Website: bh-photo
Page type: billing-address
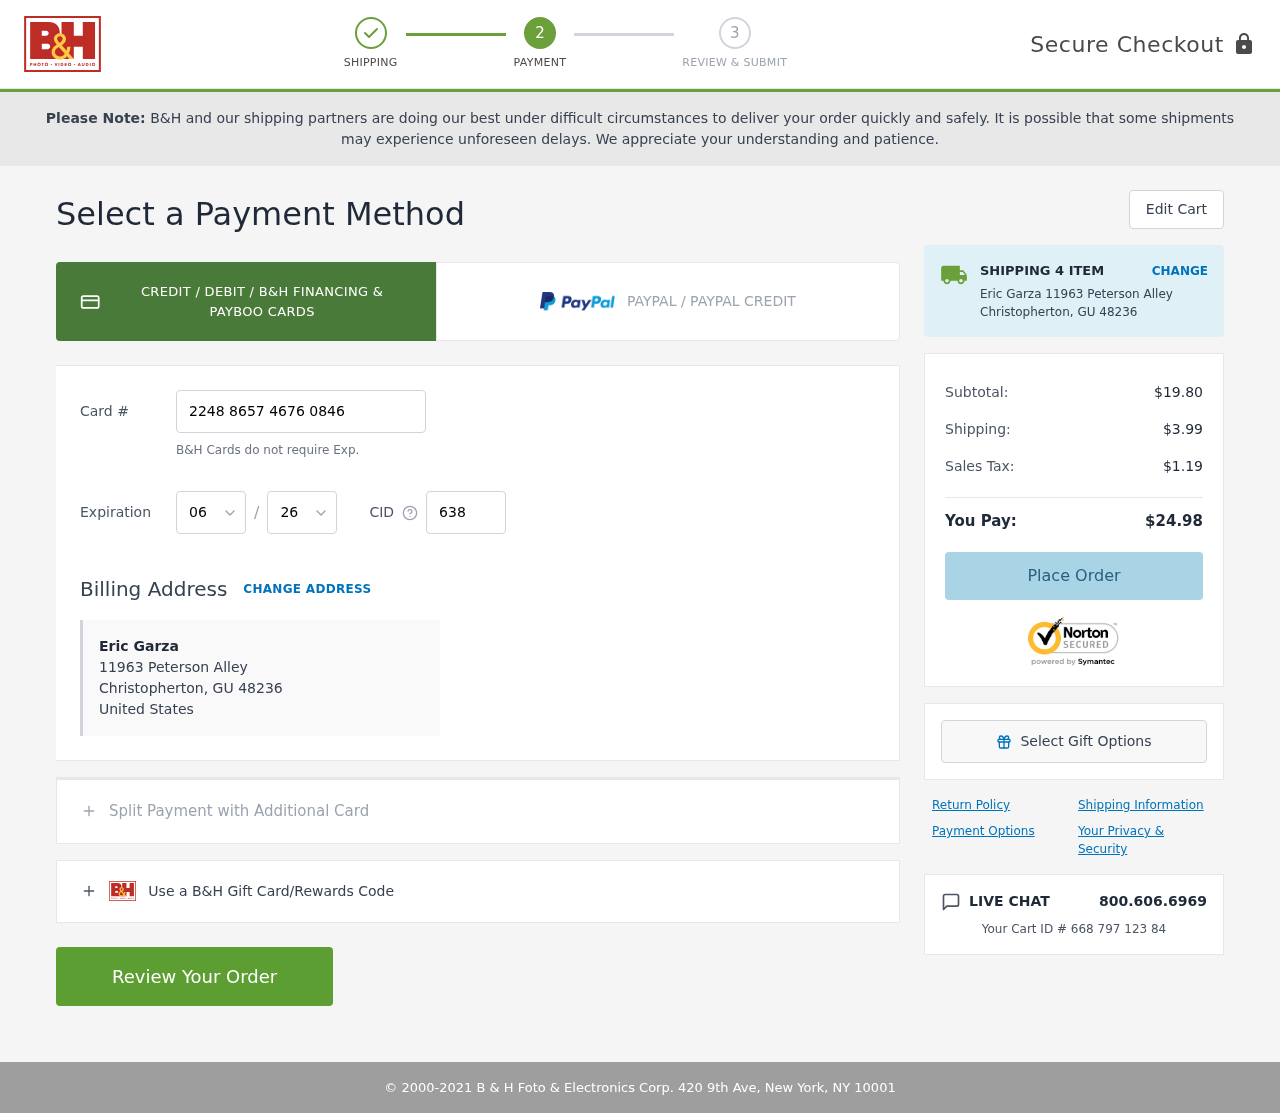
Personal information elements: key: PII_CARD_CVV
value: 638
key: PII_CARD_EXPIRY_MONTH
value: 06
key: PII_CARD_EXPIRY_YEAR
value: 26
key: PII_CARD_NUMBER
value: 2248 8657 4676 0846
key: PII_CITY
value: Christopherton
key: PII_COUNTRY
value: United States
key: PII_FULLNAME
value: Eric Garza
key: PII_POSTCODE
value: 48236
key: PII_STATE_ABBR
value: GU
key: PII_STREET
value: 11963 Peterson Alley
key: PII_FULLNAME2
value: Eric Garza
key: PII_STATE
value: GU
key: PII_CITY_STATE
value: Christopherton, GU
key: PII_POSTCODE_FULL
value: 48236
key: PII_LOCATION9_POSTCODE_EXT
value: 8236
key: PII_POSTCODE_NUMERIC
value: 48236
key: PII_LOCATION9_POSTCODE_EXT_NUMERIC
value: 8236
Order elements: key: ORDER_NUM_ITEMS
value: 4
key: ORDER_SUBTOTAL
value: $19.80
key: ORDER_SHIPPING_COST
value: $3.99
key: ORDER_TAX
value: $1.19
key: ORDER_TOTAL
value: $24.98
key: ORDER_ID
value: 668 797 123 84